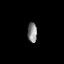
Tissue: prostate
Cell type: Epithelial cells
Senescence score: 0.3328
Nuclear area (px): 181
Mean DAPI intensity: 138.337